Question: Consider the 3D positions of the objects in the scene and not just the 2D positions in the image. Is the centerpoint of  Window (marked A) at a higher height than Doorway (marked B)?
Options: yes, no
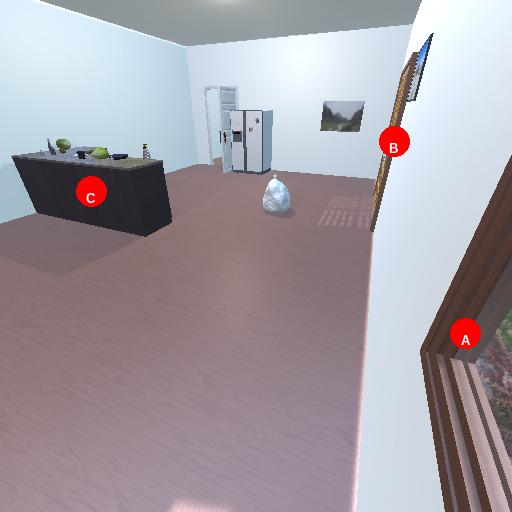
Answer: yes